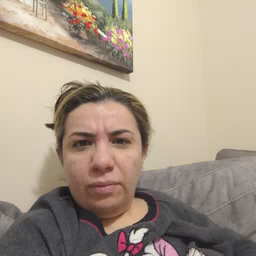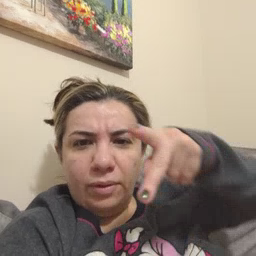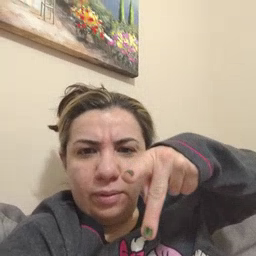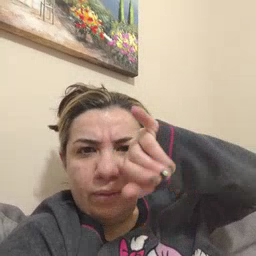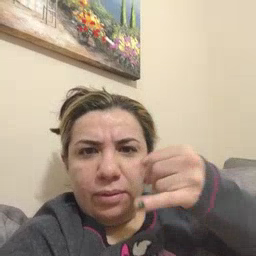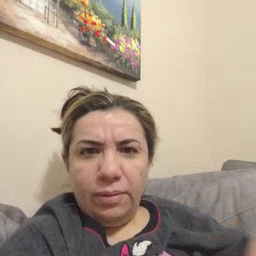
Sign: pajamas